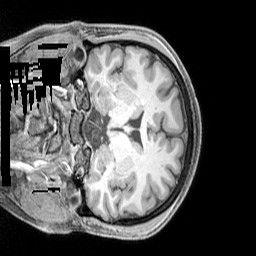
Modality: T1w
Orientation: coronal